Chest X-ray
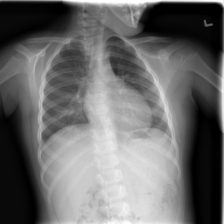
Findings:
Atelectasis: negative
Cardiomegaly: negative
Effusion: negative
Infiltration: negative
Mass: negative
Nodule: negative
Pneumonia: negative
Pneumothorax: negative
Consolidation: negative
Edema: negative
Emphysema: negative
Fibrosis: negative
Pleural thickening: negative
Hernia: negative